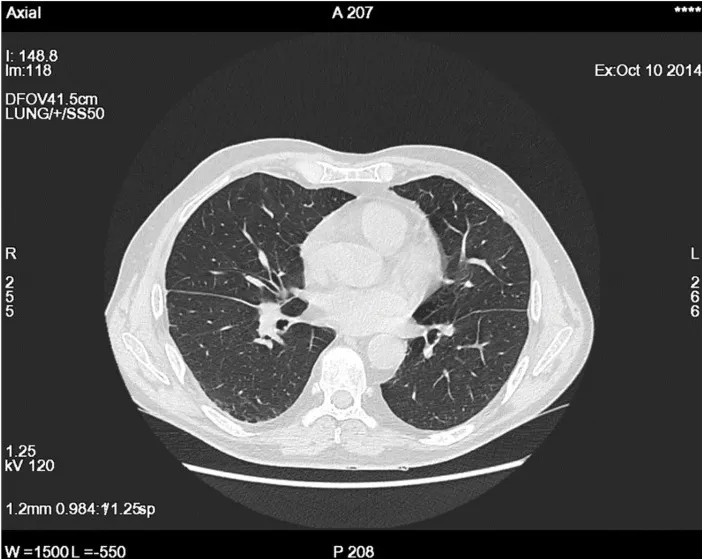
After 2 months of steroids treatment.
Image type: radiology (ct)